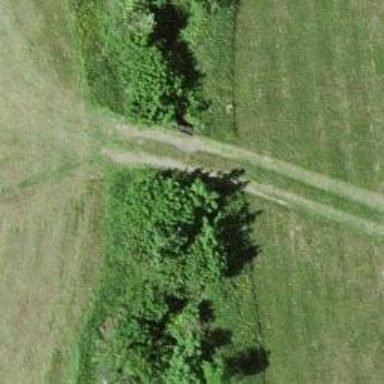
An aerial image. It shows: Path leading to bridge.